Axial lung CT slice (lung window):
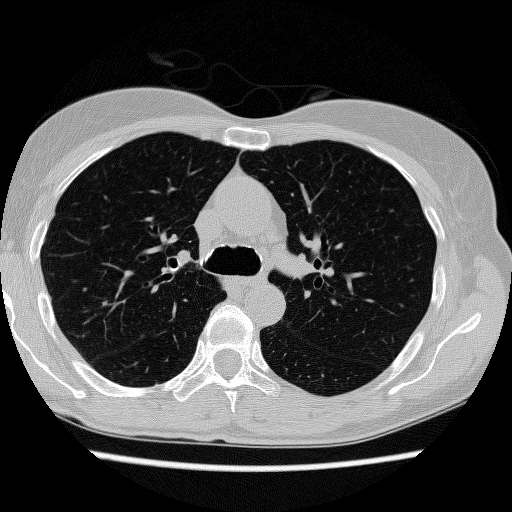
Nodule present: no